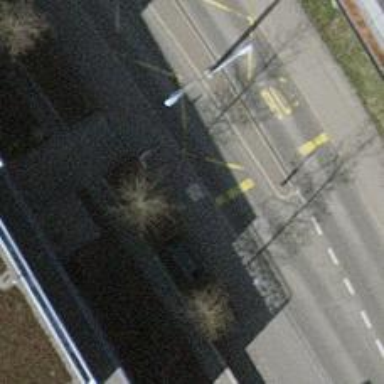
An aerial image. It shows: Bus stop with platform for public transport.